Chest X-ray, AP view. Patient: 55 years old, sex F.
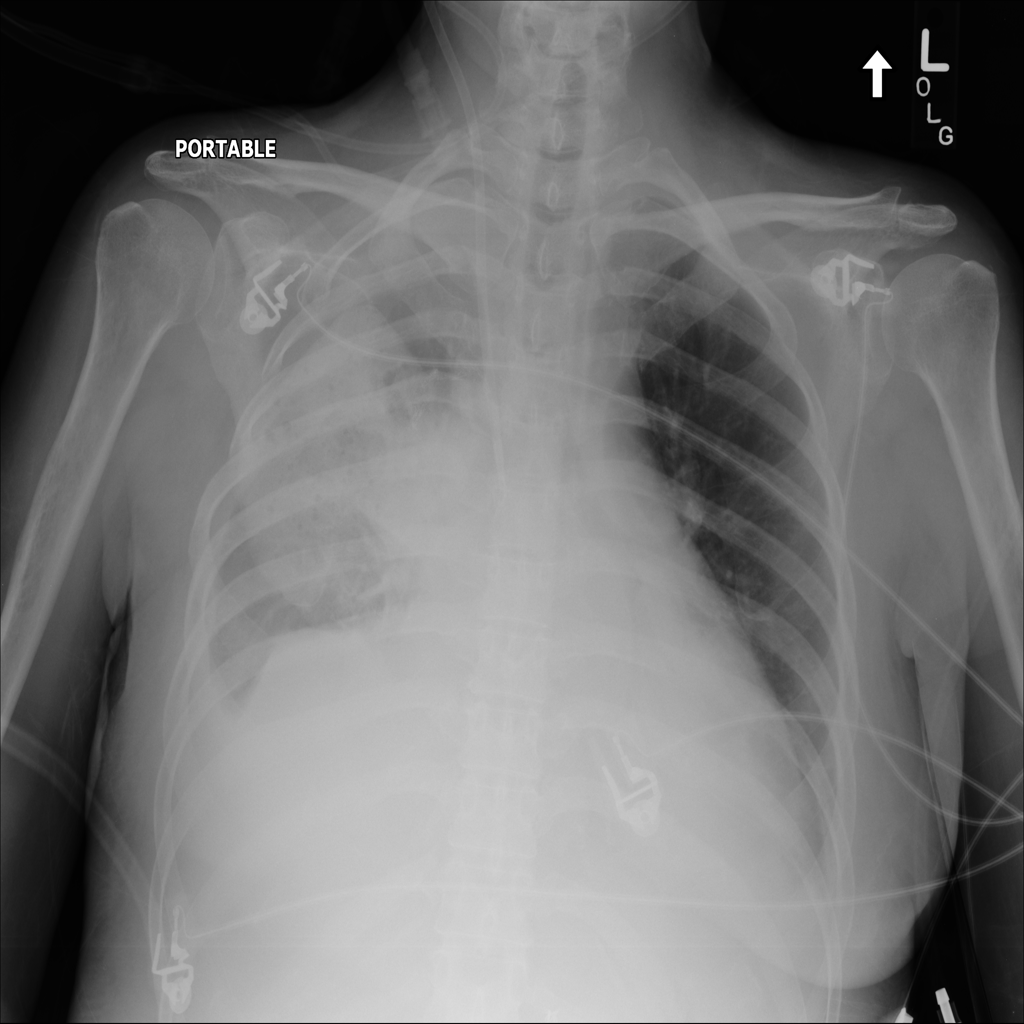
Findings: Atelectasis, Consolidation, Effusion, Infiltration, Pleural_Thickening